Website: bh-photo
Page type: customer-info-address
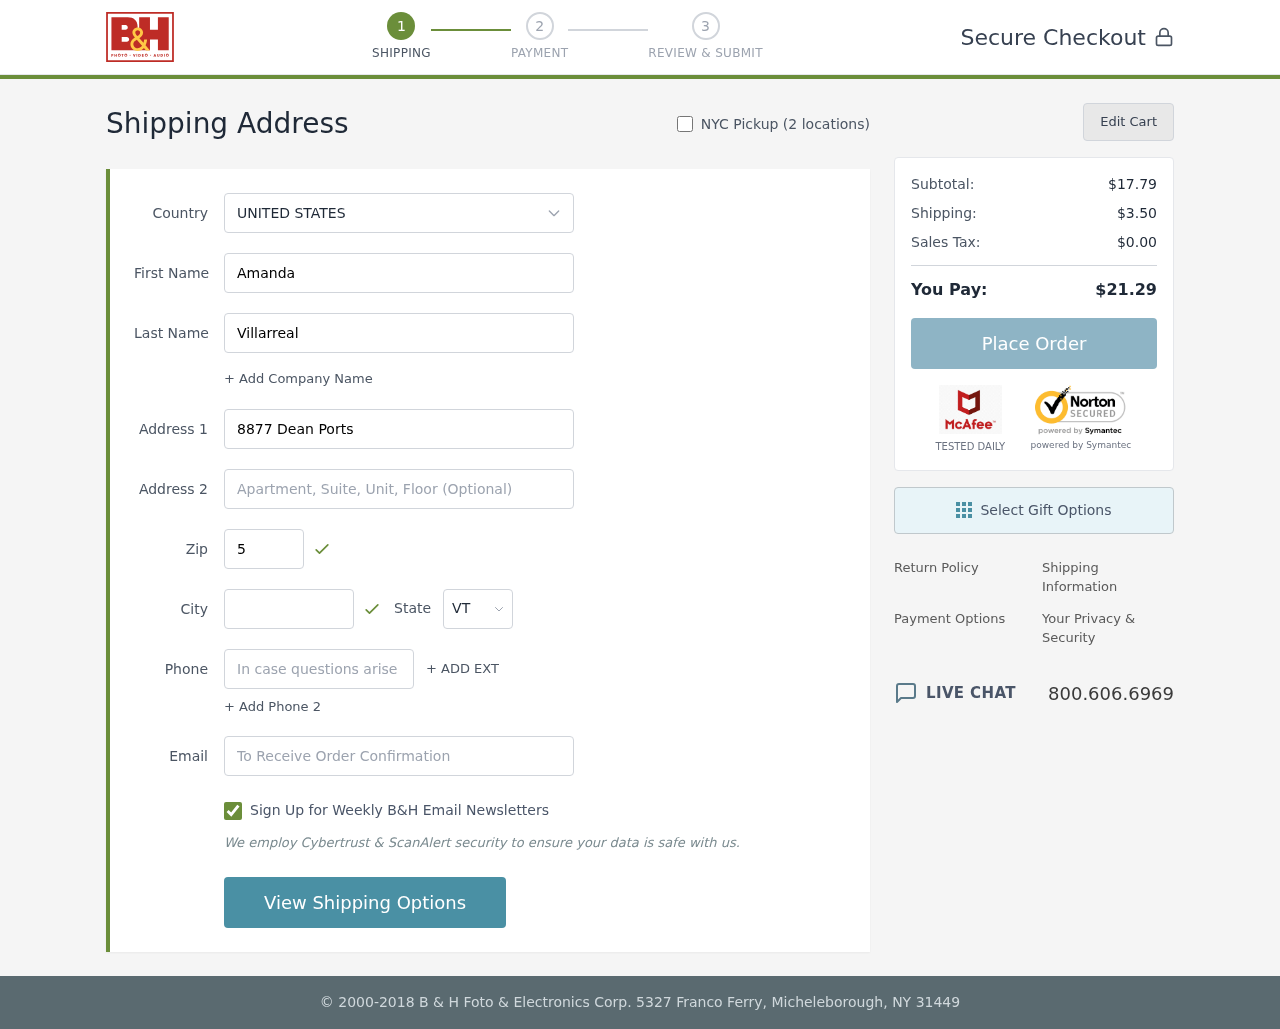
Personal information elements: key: PII_CITY
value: Port Tiffany
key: PII_COUNTRY
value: United States
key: PII_EMAIL
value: amandavillarreal@yahoo.com
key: PII_FIRSTNAME
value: Amanda
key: PII_LASTNAME
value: Villarreal
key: PII_PHONE
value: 3744516064
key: PII_POSTCODE
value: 55040
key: PII_STATE_ABBR
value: VT
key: PII_STREET
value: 8877 Dean Ports
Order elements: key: ORDER_SUBTOTAL
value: $17.79
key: ORDER_SHIPPING_COST
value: $3.50
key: ORDER_TAX
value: $0.00
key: ORDER_TOTAL
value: $21.29